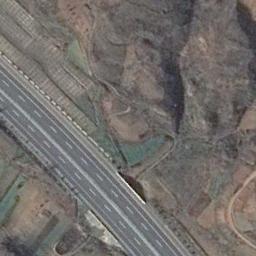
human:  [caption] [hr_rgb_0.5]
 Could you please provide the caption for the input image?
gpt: Large brown hills around the freeway .

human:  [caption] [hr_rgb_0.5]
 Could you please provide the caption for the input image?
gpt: There was only one big truck on the highway .

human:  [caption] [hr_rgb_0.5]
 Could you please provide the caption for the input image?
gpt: The freeway goes through the mountain .

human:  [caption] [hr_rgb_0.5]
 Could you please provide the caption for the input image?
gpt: A straight freeway goes through the wasteland .

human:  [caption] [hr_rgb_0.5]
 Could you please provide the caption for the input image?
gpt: There are some terrace farmlands beside the freeway .